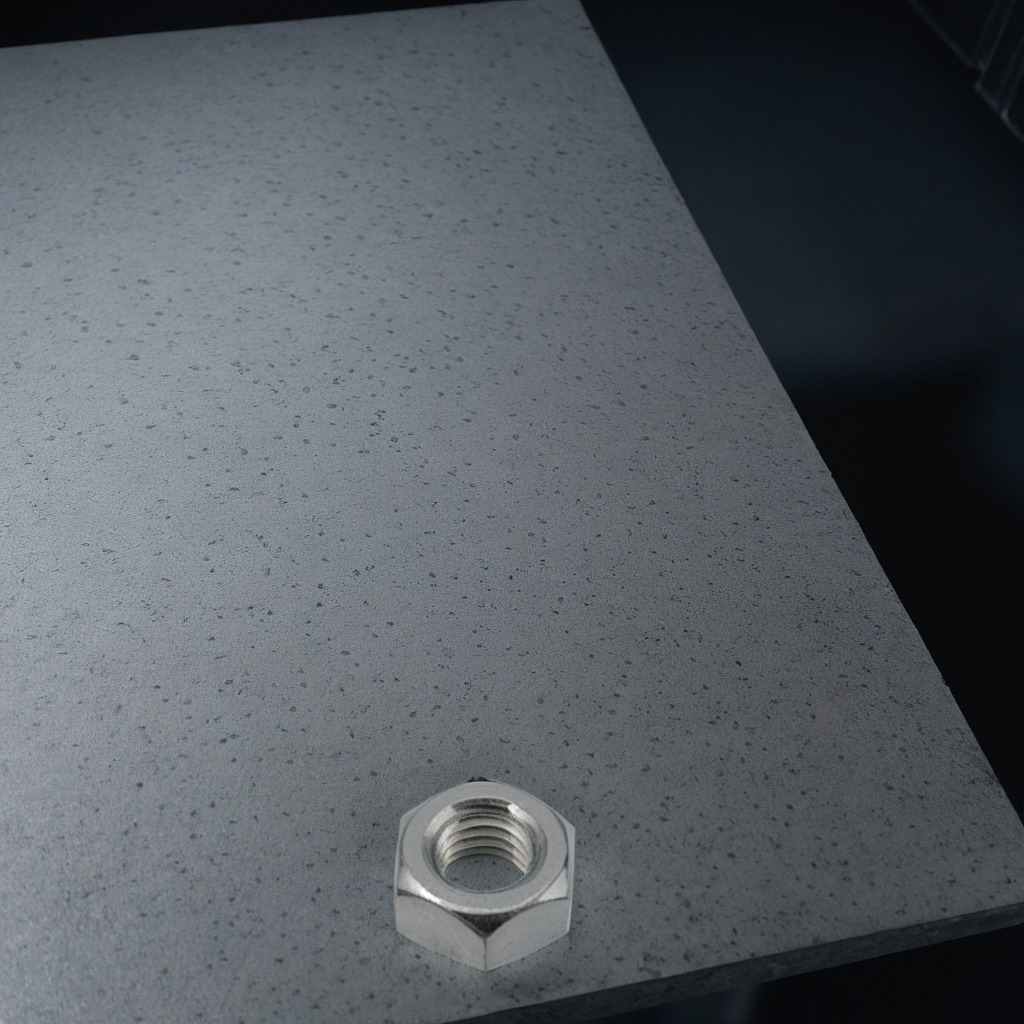
A metal nut is lying on a clean granite table inside a workshop at night.